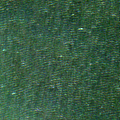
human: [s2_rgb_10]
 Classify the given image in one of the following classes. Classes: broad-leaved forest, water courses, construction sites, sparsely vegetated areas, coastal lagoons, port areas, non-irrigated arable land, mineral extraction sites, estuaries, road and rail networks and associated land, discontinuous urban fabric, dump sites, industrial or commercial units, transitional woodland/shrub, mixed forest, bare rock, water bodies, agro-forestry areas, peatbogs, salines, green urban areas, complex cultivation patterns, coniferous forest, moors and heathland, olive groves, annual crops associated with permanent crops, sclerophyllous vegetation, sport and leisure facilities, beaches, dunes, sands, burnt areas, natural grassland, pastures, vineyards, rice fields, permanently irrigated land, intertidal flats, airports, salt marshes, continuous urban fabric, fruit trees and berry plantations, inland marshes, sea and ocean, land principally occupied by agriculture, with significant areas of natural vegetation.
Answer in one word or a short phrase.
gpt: sea and ocean